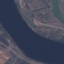
Land use / land cover: River